Question: I have a server file for an app which gets the stock information from yahoo finance, from a stock symbol which the user inputs. The server code which is relevant here is
'''
dataInput <- reactive({
getSymbols(input$symb, src = "yahoo",
from = input$dates[1],
to = input$dates[2],
auto.assign = FALSE)
})
'''
and the ui.r code is
'''
textInput("symb", "Symbol", "^FTSE"),
dateRangeInput("dates",
"Date range",
start = "2015-01-01",
end = as.character(Sys.Date())),
submitButton("Analysis"),width=6)
'''
This gives the following

However if the user inputs a symbol that isn't correct or is not a stock, I get the following error
'''
Error in download.file(paste(yahoo.URL, "s=", Symbols.name, "&a=", from.m, :
cannot open URL 'http://ichart.finance.yahoo.com/table.csv?s=sdf&a=11&b=16&c=2014&d=1&e=25&f=2015&g=d&q=q&y=0&z=sdf&x=.csv'
'''
This is good as it cannot open the url seeing as there does not exist a stock for the symbol they inputted. However I want a pop up message to occur saying that there does not exists a stock symbol for the one they have inserted. I have tried out ways to do this, including the bsAlert() approach but I just can't seem to do it. Any help would be great
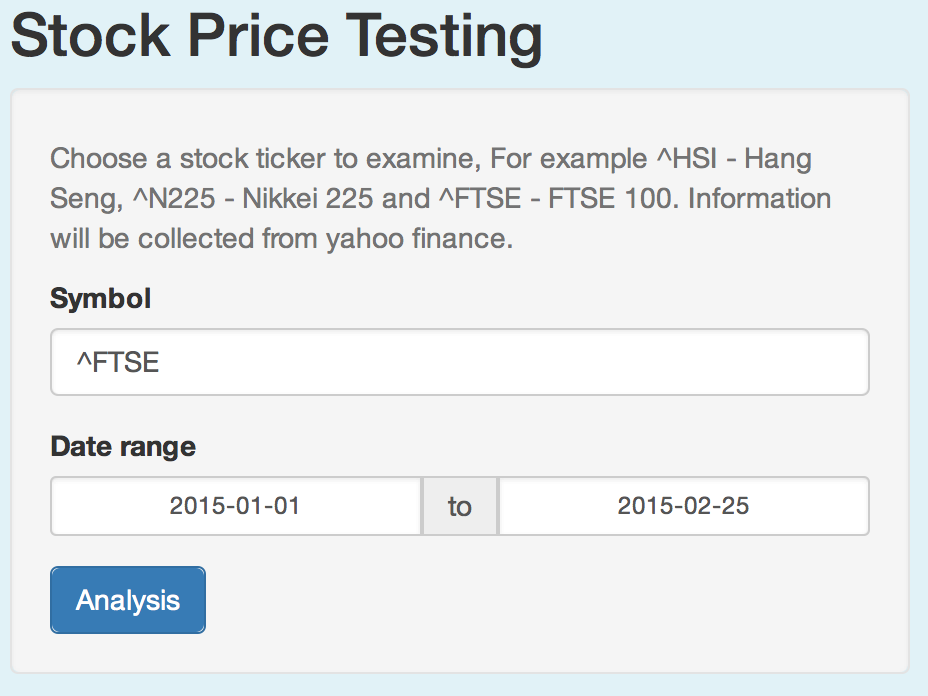
Answer: You could use a 'try/catch' when you get the symbols and make a 'bsAlert' appear if there is an error:
'''
library(quantmod)
library(shinyBS)
server<-function(input, output,session) {
#get the symbol data
symbolData<-reactive({
#try/catch in case there is an error
data<-tryCatch({
#if there is a bsAlert, close it
closeAlert(session, "alert")
#try to get the symbols
getSymbols(input$symb, src = "yahoo",
from = input$dates[1],
to = input$dates[2],
auto.assign = FALSE)},
#if there is an error
error=function(cond) {
#create the bsAlert
createAlert(session, inputId = "alert_anchor",
alertId="alert",
message = "Please enter a valid symbol",
type = "warning",
append="false",
dismiss = FALSE
)
#return an empty string
return("")
})
data
})
#as an example, output the table
output$table<-renderDataTable({symbolData()})
}
ui<-fluidPage(
fluidRow(
column(3, wellPanel(
textInput("symb", "Symbol", "^FTSE"),
bsAlert(inputId = "alert_anchor"),
dateRangeInput("dates",
"Date range",
start = "2015-01-01",
end = as.character(Sys.Date())),
submitButton("Submit")
)),
column(6, dataTableOutput("table"))
))
shinyApp(ui = ui, server = server)
'''